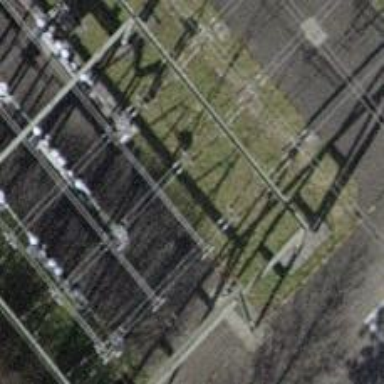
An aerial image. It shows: Insulator used in power systems.